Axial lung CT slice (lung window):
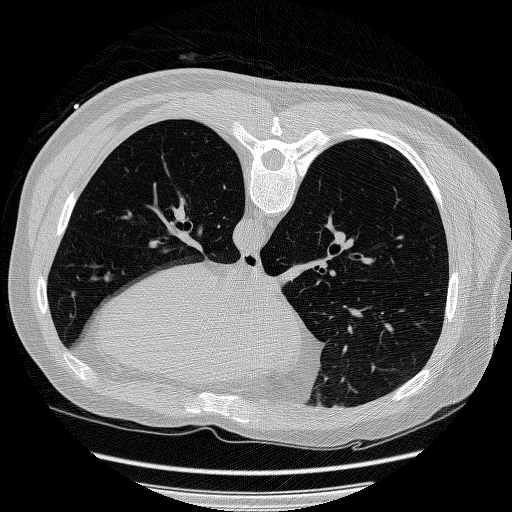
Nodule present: no